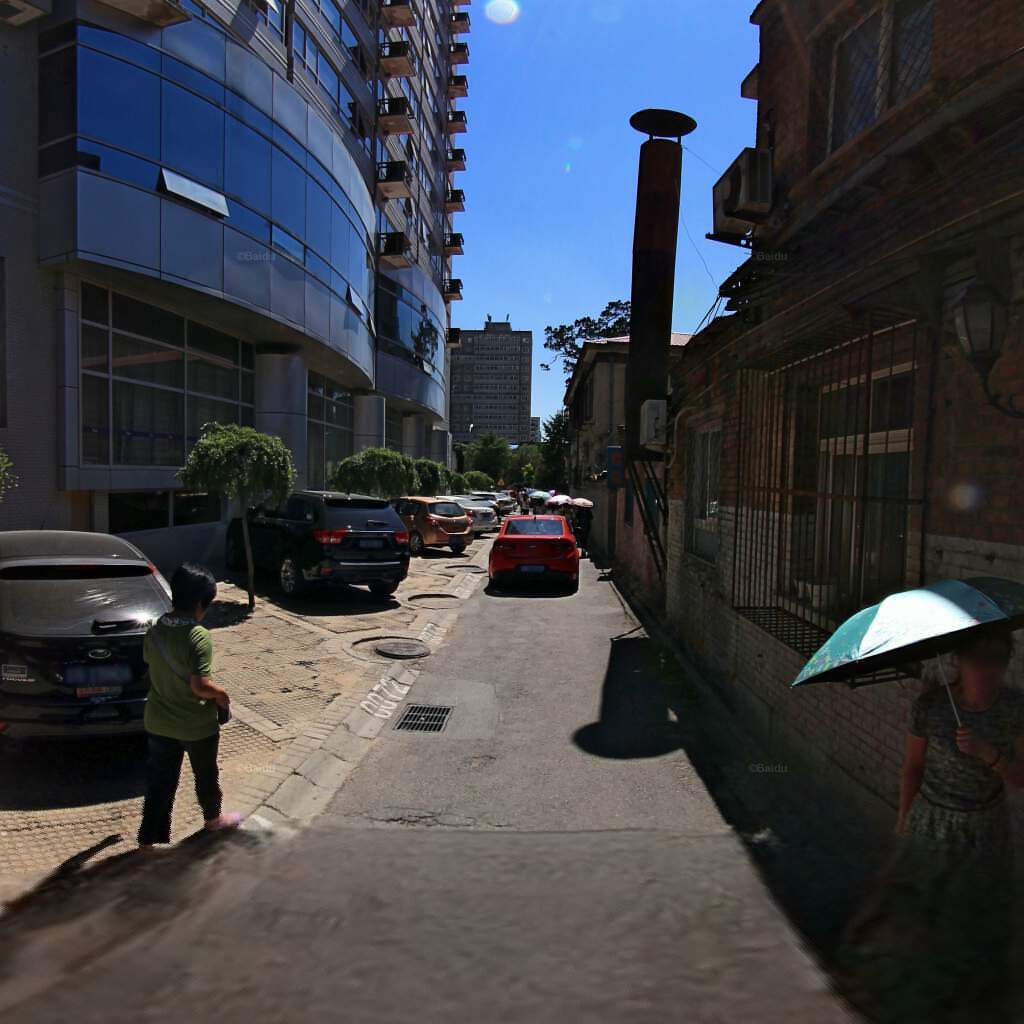
Region: Haidian
Road damage annotations: alligator crack, manhole cover, manhole cover